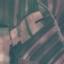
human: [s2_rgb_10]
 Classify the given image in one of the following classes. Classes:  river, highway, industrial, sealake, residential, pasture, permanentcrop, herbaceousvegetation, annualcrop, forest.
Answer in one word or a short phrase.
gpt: PermanentCrop